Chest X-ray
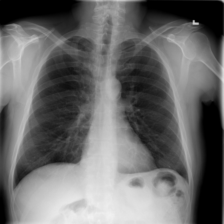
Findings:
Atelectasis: negative
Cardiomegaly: negative
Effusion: negative
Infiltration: negative
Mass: negative
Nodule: negative
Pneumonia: negative
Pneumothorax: negative
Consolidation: negative
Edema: negative
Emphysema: negative
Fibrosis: negative
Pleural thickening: negative
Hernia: negative